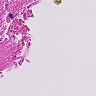
Metastatic tissue present: no